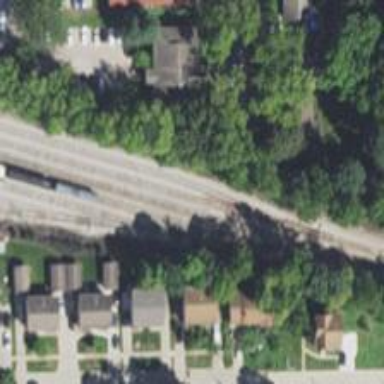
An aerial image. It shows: Railway siding for service.